Interaction volume radius: 5 \u00c5
Interaction volume height: 25 \u00c5
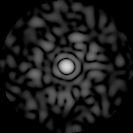
Disorder parameter: 0.8245